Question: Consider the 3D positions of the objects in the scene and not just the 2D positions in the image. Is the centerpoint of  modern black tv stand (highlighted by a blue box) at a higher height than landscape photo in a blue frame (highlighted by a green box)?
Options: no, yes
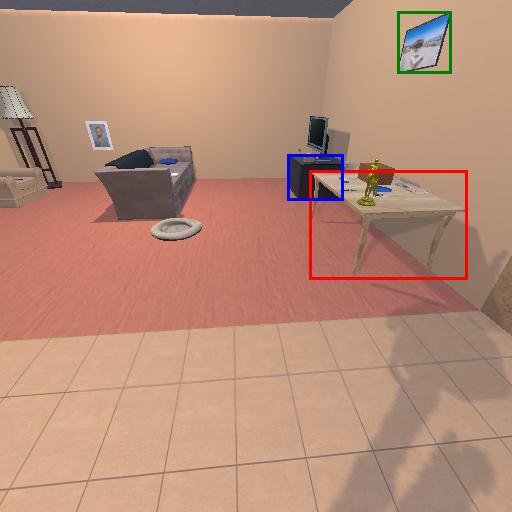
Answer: no